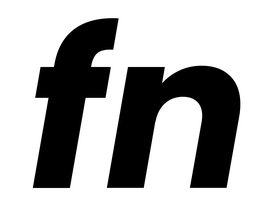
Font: Poppins-BoldItalic